Question: I have a exactly how is the 'VisualStudio' 'WinForms' designer.
I drag & drop there controls ('FrameworkElements') (from a with controls).
Controls are stored into a 'Grid' 'Panel'.
Actually I'm going to implement the functionality for 'UIElement'(s).

I put the Selected control to 'Clipboard'
'''
private readonly DataObject _dataObject = new DataObject();
'''
The method it's working OK, it stores the element in Clipboard.
'''
private void CopyUIElementToClipboard(FrameworkElement element) {
_dataObject.SetData(element);
Clipboard.SetDataObject(_dataObject);
}
'''
But on I have problems. I cannot retrieve the element from clipboard.
'''
public void PasteUIElement() {
var control = _dataObject.GetData(DataFormats.***); //What type should i give it here ?
//I tried all formats from DataFormats via this. But all returns NULL.
TryAll();
//Continue doing other stuff
}
'''
//Trying all formats inside 'DataFormats' but all return NULL
'''
private void TryAll() {
var qBitmap = _dataObject.GetData(DataFormats.Bitmap);
var qCommaSeparatedValue = _dataObject.GetData(DataFormats.CommaSeparatedValue);
var qDib = _dataObject.GetData(DataFormats.Dib);
var qEnhancedMetafile = _dataObject.GetData(DataFormats.EnhancedMetafile);
var qFileDrop = _dataObject.GetData(DataFormats.FileDrop);
var qHtml = _dataObject.GetData(DataFormats.Html);
var qLocale = _dataObject.GetData(DataFormats.Locale);
var qMetafilePicture = _dataObject.GetData(DataFormats.MetafilePicture);
var qOemText = _dataObject.GetData(DataFormats.OemText);
var qPalette = _dataObject.GetData(DataFormats.Palette);
var qPenData = _dataObject.GetData(DataFormats.PenData);
var qRiff = _dataObject.GetData(DataFormats.Riff);
var qRtf = _dataObject.GetData(DataFormats.Rtf);
var qSerializable = _dataObject.GetData(DataFormats.Serializable);
var qStringFormat = _dataObject.GetData(DataFormats.StringFormat);
var qSymbolicLink = _dataObject.GetData(DataFormats.SymbolicLink);
var qText = _dataObject.GetData(DataFormats.Text);
var qTiff = _dataObject.GetData(DataFormats.Tiff);
var qUnicodeText = _dataObject.GetData(DataFormats.UnicodeText);
var qWaveAudio = _dataObject.GetData(DataFormats.WaveAudio);
var qXaml = _dataObject.GetData(DataFormats.Xaml);
var qXamlPackage = _dataObject.GetData(DataFormats.XamlPackage);
}
'''
How can I retrieve the 'FrameworkElement' element from 'Clipboard' ?
I tried to store only the name of my element to clipboard and to Paste it in Notepad. It was working fine.
'''
private void CopyUIElementToClipboard(FrameworkElement element) {
var elementName = element.Name;
_dataObject.SetData(DataFormats.Text, elementName, true);
Clipboard.Clear();
Clipboard.SetDataObject(_dataObject);
}
'''
But inside my project, how to get things done with , i'm in a little trouble.
Maybe I should store it in 'Clipboard' in another format ('Serializable', or something other)
Any suggestion will be welcome.
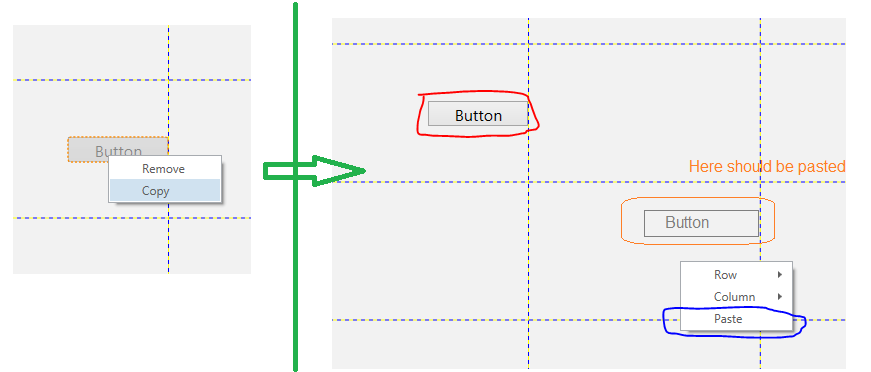
Answer: by using the 'XamlWriter':
'''
var xaml = XamlWriter.Save(element);
'''
I was able to put in Clipboard via:
'''
var xaml = XamlWriter.Save(firstElementOnly);
_dataObject.SetText(xaml);
Clipboard.SetDataObject(_dataObject);
'''
After that I'm retrieving from 'Clipboard' in this way:
'''
var xamlElement= _dataObject.GetData(DataFormats.Text).ToString();
'''
and with
'''
var xamlString = new StringReader(xamlElement);
var xmlTextReader = new XmlTextReader(xamlString);
var uiElement= (UIElement)XamlReader.Load(xmlTextReader);
'''
I'm transforming it into 'UIElement'.
This way you can store 'UIElement's in 'Clipboard'.